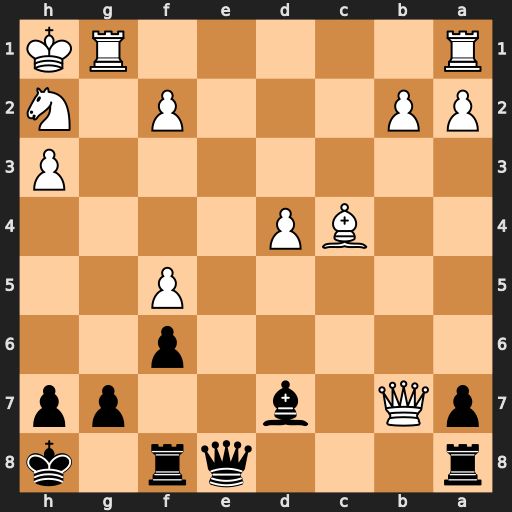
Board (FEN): r3qr1k/pQ1b2pp/5p2/5P2/2BP4/7P/PP3P1N/R5RK
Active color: b
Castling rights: -
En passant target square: -
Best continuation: Bc6+ Bd5 Bxb7